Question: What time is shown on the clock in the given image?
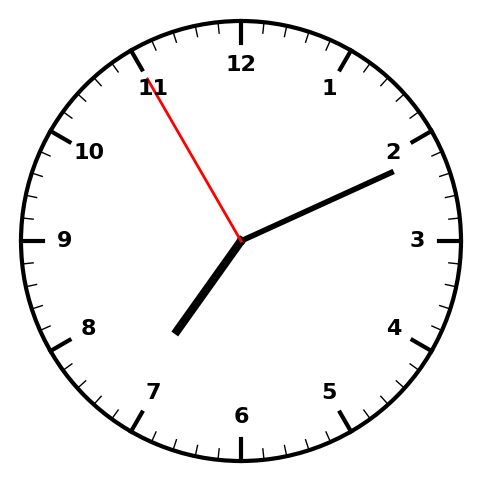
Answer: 07:10:55